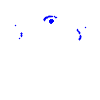
Particle: kaon